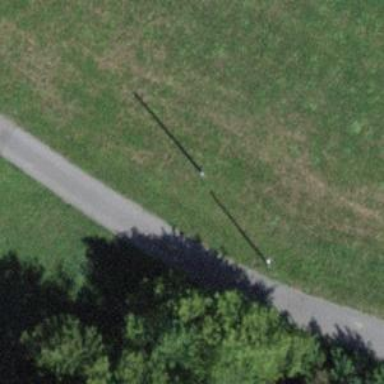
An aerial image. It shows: Utility pole in the area.